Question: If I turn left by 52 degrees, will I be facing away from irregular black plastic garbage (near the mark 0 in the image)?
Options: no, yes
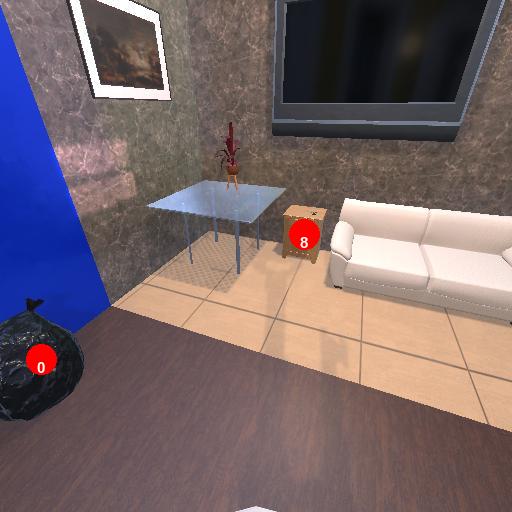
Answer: no